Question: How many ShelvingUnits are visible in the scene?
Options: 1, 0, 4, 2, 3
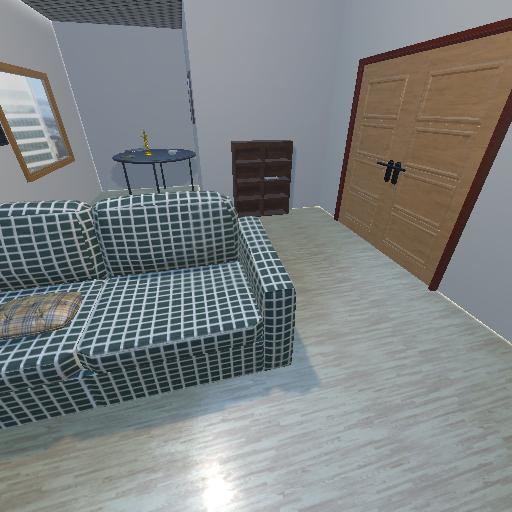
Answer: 1